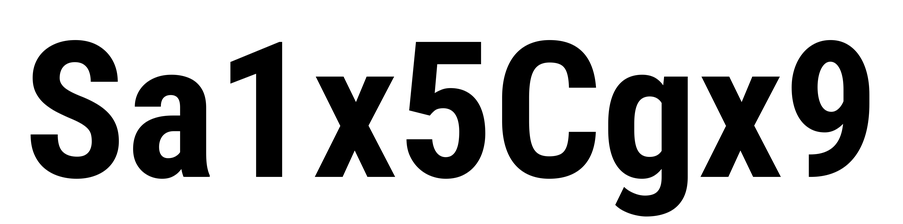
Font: Roboto_Condensed_Bold